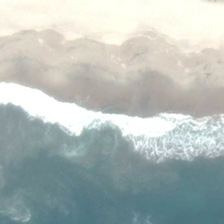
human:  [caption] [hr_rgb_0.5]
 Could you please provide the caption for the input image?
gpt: the wet sand on the beach .

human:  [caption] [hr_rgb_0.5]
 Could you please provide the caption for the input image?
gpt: the wet sand on the beach .

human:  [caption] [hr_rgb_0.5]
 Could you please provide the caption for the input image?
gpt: some trees are planted on the beach .

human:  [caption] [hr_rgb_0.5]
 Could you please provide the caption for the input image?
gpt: some trees are planted on the beach .

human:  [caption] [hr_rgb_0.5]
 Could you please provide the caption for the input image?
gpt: some trees are planted on the beach .